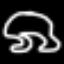
Label: frog